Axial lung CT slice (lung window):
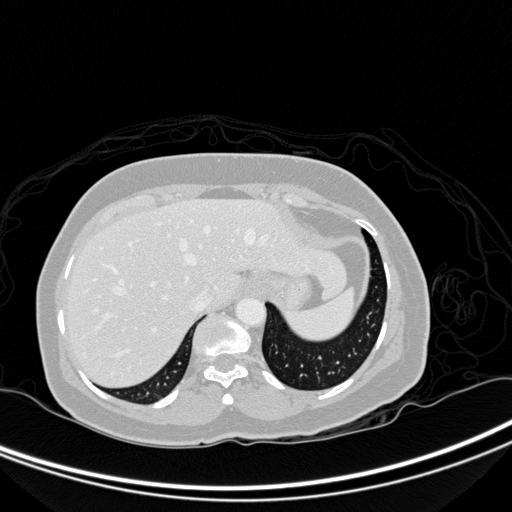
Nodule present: no